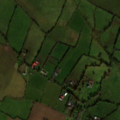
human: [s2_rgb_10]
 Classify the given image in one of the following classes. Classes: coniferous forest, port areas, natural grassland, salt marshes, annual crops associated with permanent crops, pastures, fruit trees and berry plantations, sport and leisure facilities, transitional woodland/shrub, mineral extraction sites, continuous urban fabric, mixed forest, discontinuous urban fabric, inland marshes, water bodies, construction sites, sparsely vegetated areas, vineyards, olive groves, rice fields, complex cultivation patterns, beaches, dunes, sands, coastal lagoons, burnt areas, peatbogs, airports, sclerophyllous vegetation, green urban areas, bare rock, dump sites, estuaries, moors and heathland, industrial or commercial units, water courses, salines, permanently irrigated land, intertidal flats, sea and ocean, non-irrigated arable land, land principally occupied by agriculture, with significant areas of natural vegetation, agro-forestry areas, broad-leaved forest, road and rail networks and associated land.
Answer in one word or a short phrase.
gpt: non-irrigated arable land, pastures